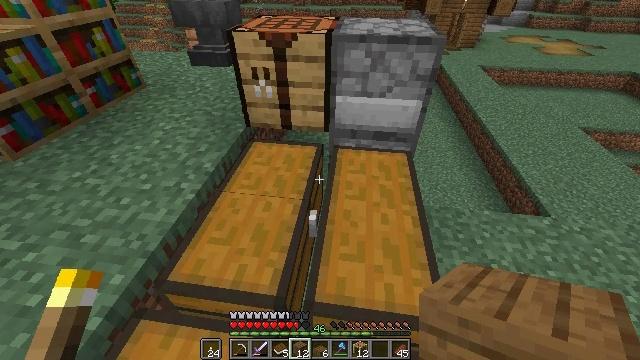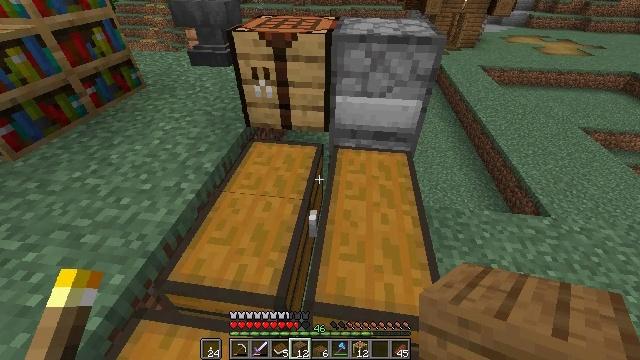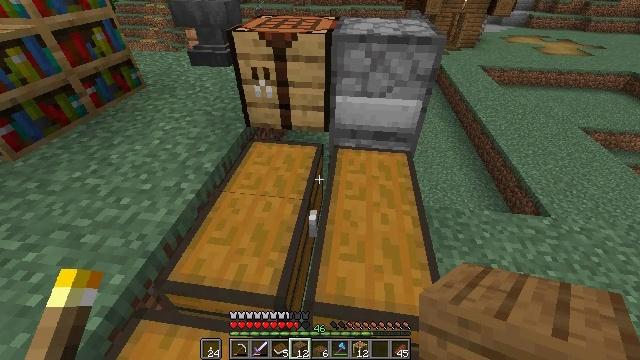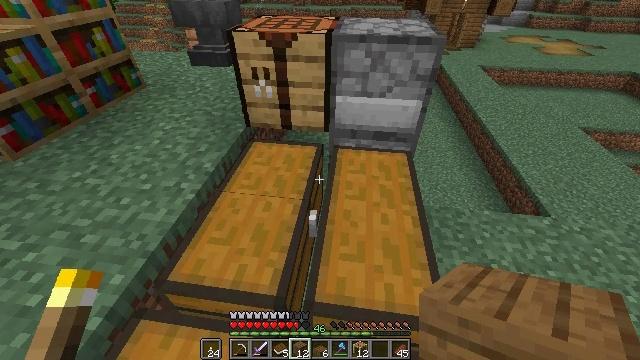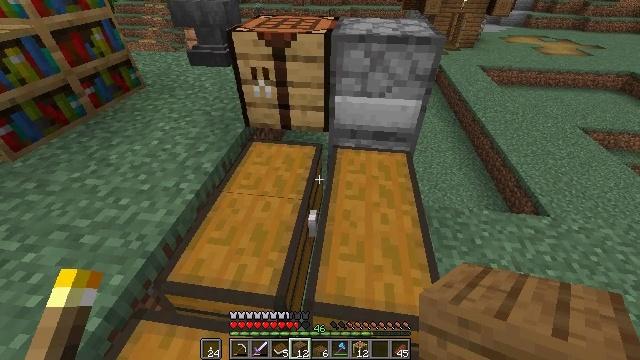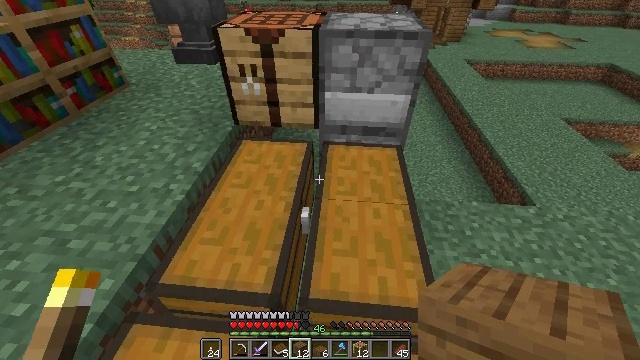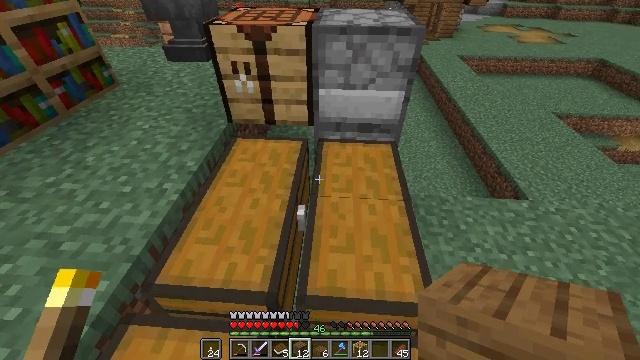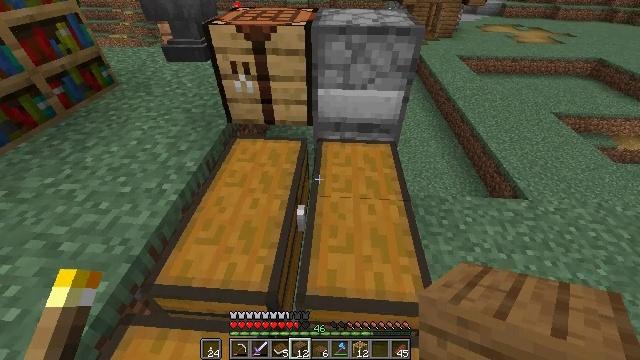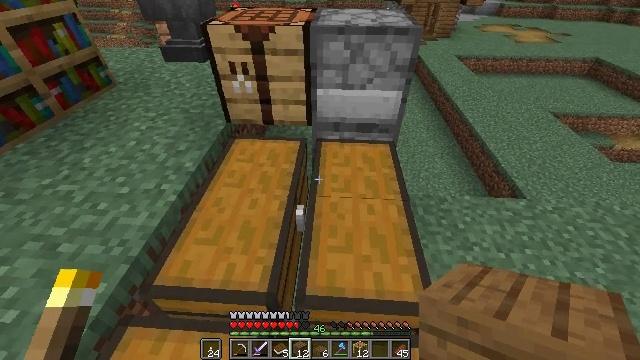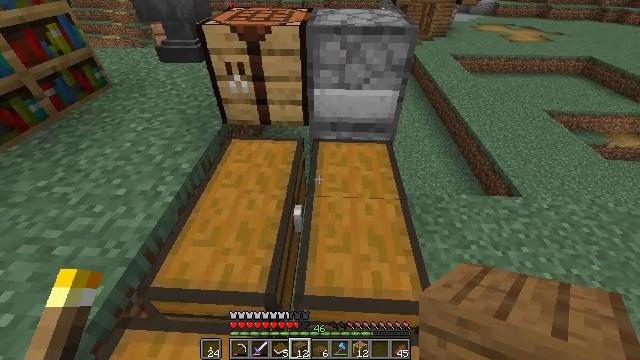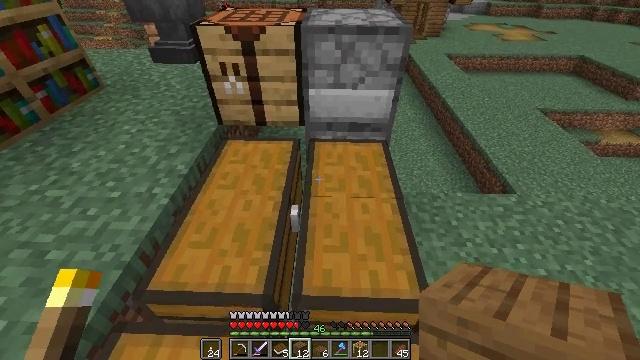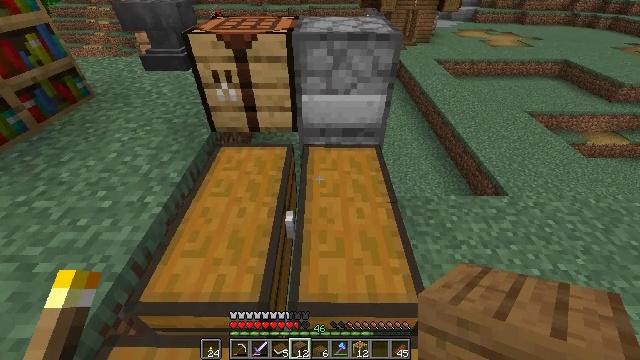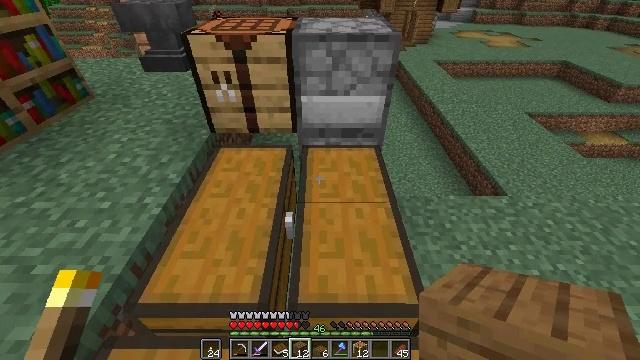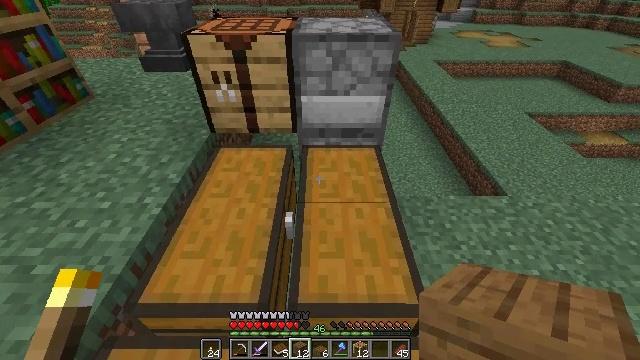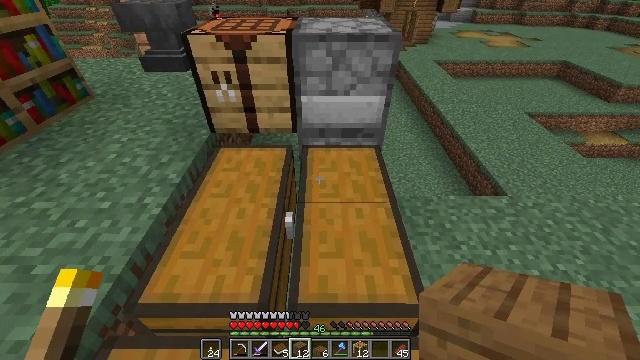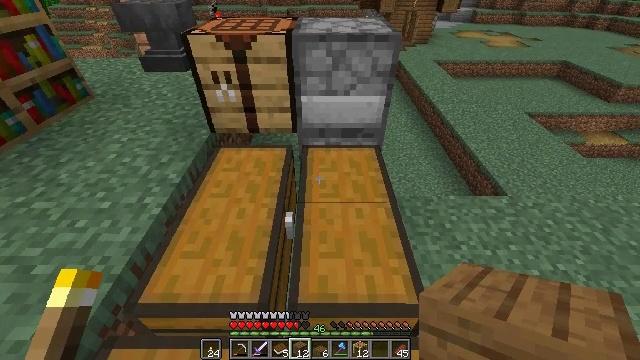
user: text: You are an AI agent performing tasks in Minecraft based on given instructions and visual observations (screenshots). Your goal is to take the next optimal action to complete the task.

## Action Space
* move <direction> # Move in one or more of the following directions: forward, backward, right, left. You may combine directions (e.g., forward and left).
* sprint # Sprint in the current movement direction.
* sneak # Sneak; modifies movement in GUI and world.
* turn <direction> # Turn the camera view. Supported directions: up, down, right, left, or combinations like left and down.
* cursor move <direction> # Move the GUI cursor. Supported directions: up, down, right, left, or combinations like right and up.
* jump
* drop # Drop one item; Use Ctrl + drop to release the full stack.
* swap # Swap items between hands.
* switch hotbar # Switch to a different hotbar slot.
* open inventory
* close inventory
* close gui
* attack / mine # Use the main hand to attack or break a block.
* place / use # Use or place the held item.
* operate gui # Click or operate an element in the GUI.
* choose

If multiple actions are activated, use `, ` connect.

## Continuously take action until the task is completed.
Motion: motion action
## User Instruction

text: Open the crafting table to craft a spruce fence gate.
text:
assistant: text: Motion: no_op
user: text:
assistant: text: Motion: no_op
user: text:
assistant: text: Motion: no_op
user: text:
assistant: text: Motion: no_op
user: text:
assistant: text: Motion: turn right
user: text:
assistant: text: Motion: turn right
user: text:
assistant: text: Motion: no_op
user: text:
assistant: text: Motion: no_op
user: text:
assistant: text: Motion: no_op
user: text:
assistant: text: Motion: turn right
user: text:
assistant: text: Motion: turn right and up
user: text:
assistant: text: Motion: no_op
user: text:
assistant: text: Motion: no_op
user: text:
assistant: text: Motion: no_op
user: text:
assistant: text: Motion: no_op
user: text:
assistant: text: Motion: no_op
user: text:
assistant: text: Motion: no_op
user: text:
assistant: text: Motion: no_op
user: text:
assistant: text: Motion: no_op
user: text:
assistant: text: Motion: no_op
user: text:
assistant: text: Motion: no_op
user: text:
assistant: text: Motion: no_op
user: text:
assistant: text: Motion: no_op
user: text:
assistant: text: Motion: no_op
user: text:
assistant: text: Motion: no_op
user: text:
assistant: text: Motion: no_op
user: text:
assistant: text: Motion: no_op
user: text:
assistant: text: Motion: no_op
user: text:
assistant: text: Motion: no_op
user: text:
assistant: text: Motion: no_op